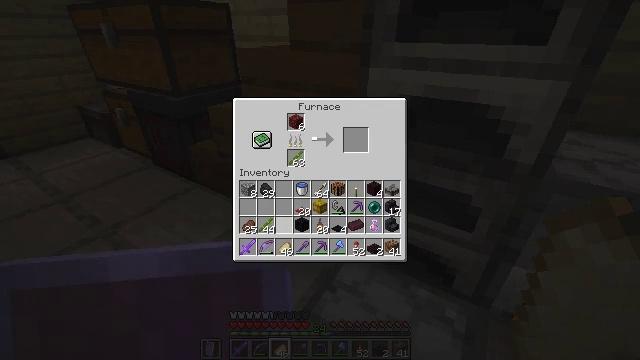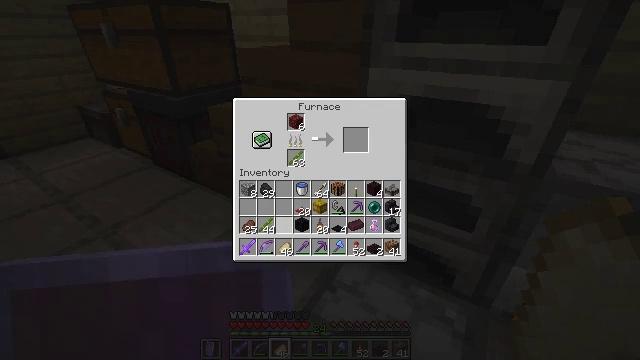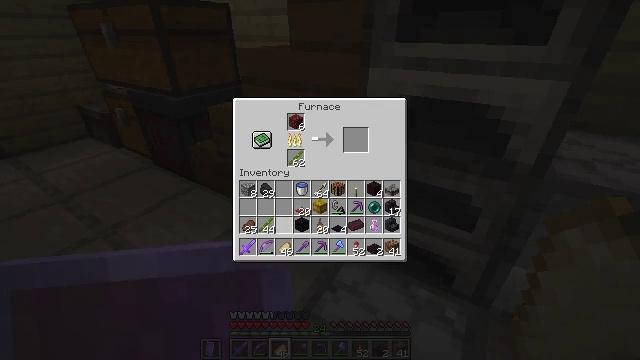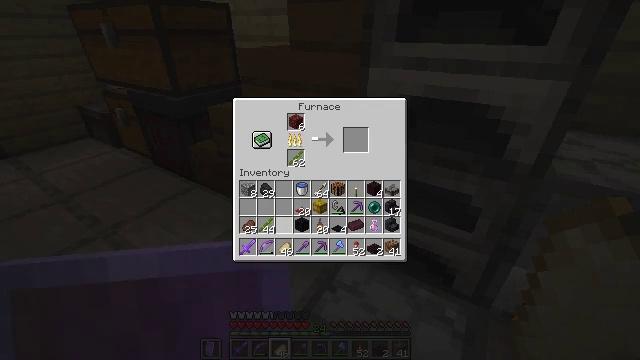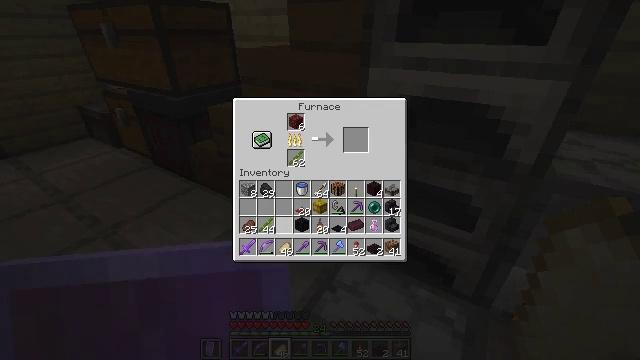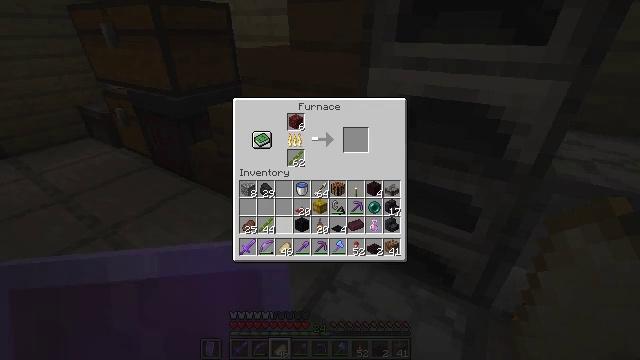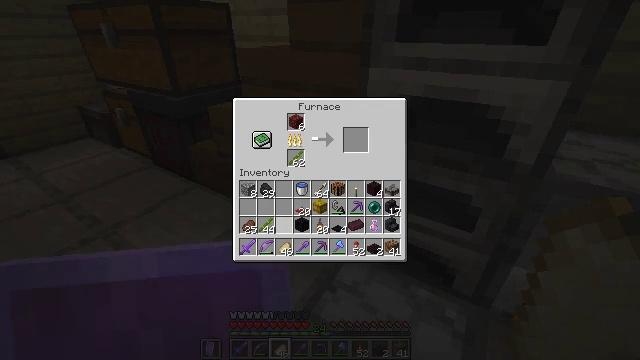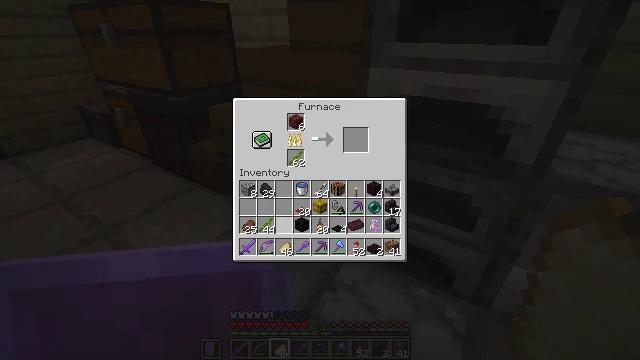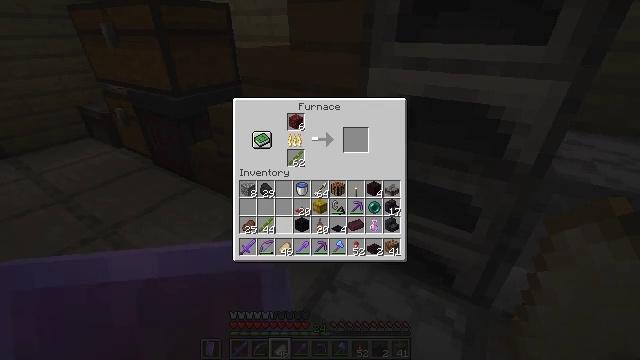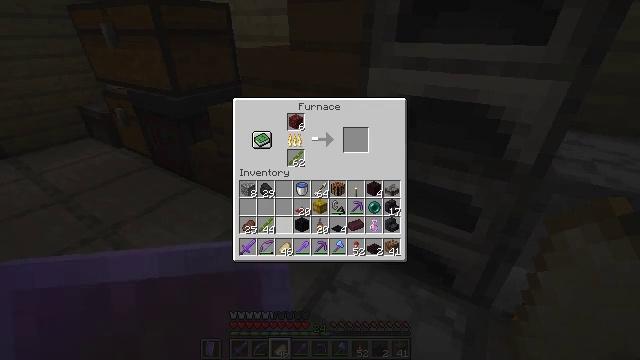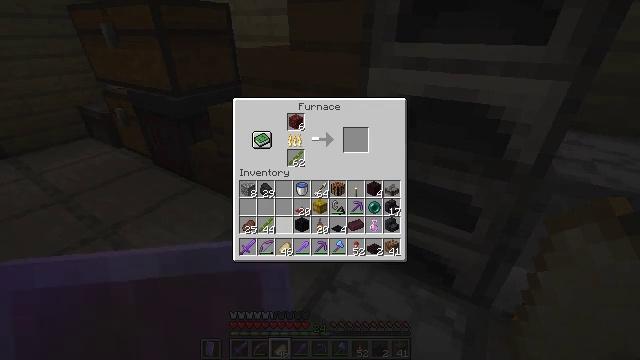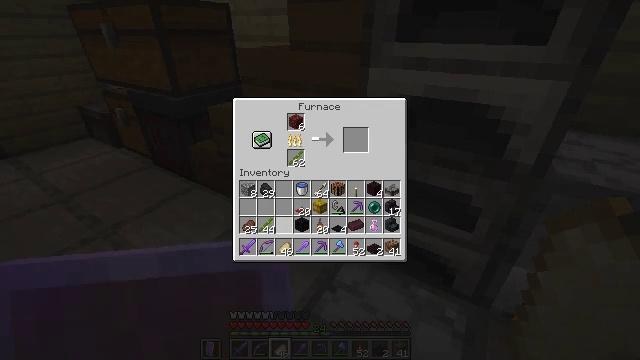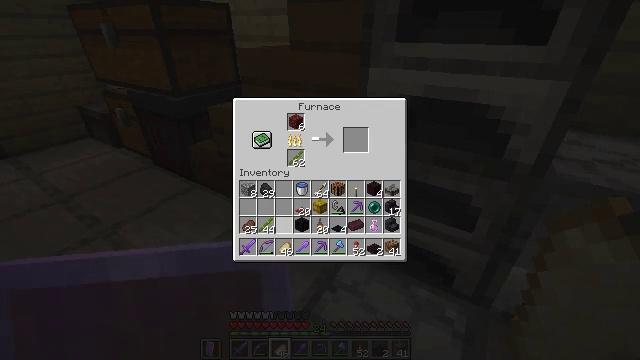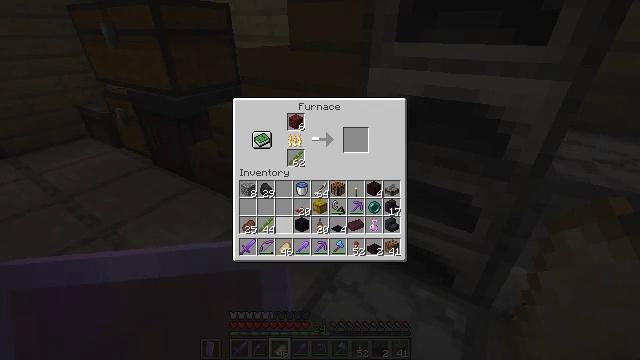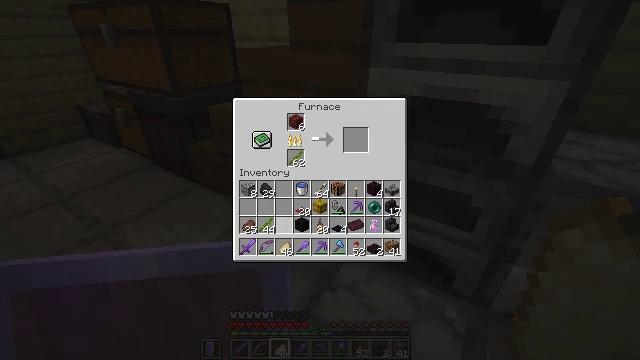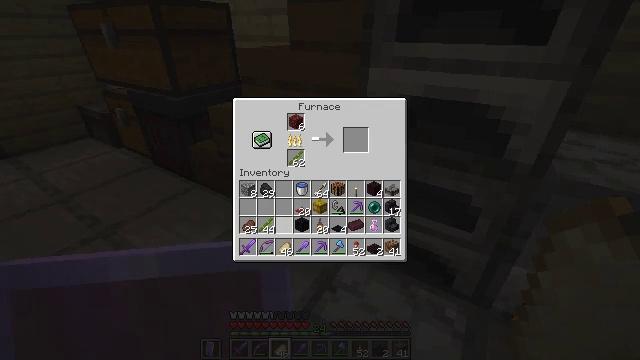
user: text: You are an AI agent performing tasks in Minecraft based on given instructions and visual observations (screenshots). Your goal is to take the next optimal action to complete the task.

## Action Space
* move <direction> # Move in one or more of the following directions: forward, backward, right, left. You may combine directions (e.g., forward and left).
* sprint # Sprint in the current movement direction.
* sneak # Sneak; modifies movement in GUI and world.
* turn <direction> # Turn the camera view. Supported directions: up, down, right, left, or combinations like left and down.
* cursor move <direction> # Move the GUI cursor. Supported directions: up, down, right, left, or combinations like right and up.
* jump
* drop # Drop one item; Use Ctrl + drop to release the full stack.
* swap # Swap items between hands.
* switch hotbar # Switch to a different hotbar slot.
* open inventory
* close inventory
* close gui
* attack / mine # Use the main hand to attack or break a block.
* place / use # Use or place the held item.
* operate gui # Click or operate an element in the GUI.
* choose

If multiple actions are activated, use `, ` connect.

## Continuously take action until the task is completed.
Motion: motion action
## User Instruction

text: Smelt netherrack in a furnace to obtain a nether brick.
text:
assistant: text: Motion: no_op
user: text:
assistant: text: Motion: no_op
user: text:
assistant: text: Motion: no_op
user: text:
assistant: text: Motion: no_op
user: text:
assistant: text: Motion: no_op
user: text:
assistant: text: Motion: no_op
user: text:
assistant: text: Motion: no_op
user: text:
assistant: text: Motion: no_op
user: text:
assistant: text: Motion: no_op
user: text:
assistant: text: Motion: no_op
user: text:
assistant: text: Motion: no_op
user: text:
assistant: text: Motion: no_op
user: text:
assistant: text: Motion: no_op
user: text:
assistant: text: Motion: no_op
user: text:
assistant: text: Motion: no_op
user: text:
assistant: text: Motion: no_op
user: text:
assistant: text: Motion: no_op
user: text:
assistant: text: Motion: no_op
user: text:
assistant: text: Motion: no_op
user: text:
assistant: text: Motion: no_op
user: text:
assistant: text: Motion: no_op
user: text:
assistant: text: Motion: no_op
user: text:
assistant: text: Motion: no_op
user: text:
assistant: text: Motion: no_op
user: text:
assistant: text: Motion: no_op
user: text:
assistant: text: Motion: no_op
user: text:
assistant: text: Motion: no_op
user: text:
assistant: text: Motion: no_op
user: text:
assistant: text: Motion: no_op
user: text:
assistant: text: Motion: no_op